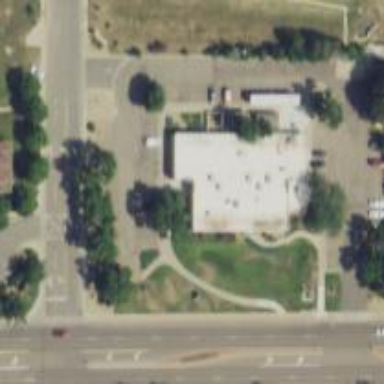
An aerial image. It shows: Veterinary facility.